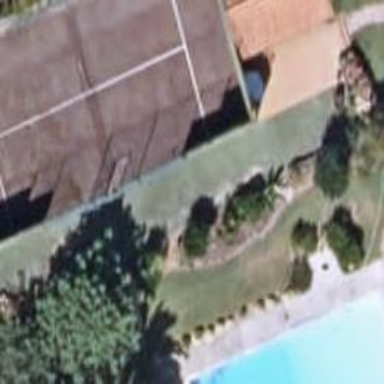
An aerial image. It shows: Tennis court in leisure pitch.